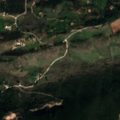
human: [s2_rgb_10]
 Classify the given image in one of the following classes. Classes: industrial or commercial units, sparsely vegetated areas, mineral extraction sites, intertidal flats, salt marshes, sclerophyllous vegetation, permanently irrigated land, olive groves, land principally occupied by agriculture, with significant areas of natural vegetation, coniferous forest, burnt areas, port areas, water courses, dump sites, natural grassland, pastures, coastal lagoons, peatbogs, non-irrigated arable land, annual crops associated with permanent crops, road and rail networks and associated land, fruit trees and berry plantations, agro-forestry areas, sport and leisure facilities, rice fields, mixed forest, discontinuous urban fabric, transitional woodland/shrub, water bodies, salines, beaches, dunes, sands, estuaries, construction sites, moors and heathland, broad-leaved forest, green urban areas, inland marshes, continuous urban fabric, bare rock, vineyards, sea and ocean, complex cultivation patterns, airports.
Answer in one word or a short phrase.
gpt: non-irrigated arable land, annual crops associated with permanent crops, agro-forestry areas, coniferous forest, sclerophyllous vegetation, transitional woodland/shrub